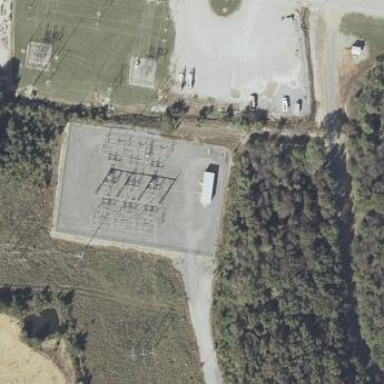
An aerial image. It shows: Substation for switching power equipment surrounded by fence.